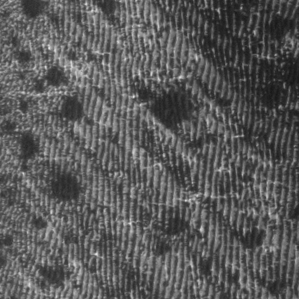
Label: frost